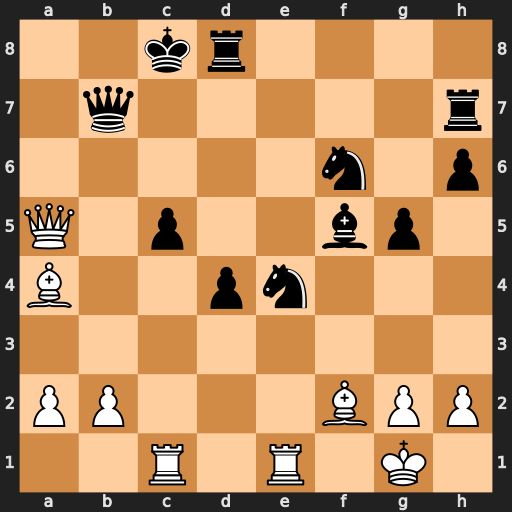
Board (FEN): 2kr4/1q5r/5n1p/Q1p2bp1/B2pn3/8/PP3BPP/2R1R1K1
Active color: w
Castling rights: -
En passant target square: -
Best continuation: Rxc5+ Nxc5 Qxc5+